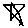
Label: star